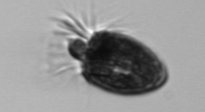
Label: Strombidium_tintinnodes